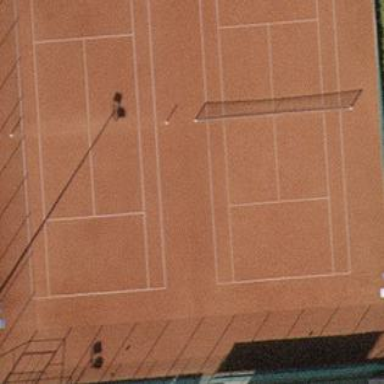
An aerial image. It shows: Tennis court on the leisure land pitch.